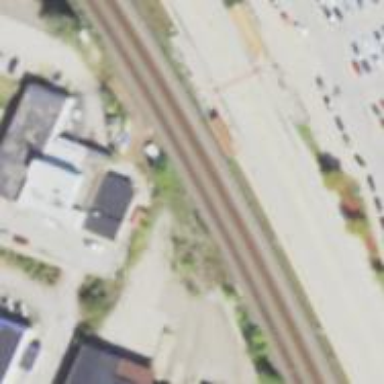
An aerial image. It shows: Railway tracks on embankment.